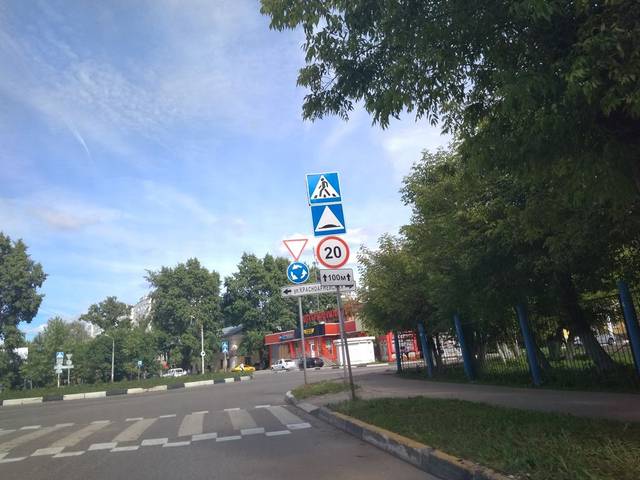
Region: Russia
Coordinates: 55.813, 38.968